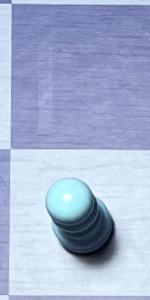
Label: Pawn_White